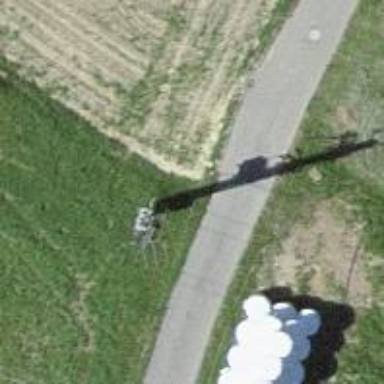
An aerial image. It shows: Distribution transformer attached to power pole.